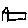
Label: house